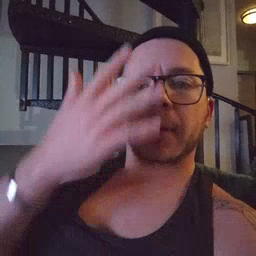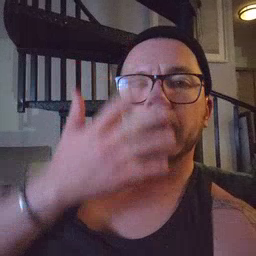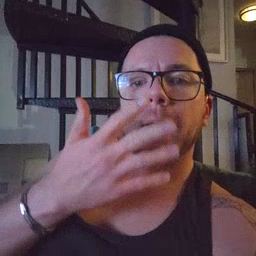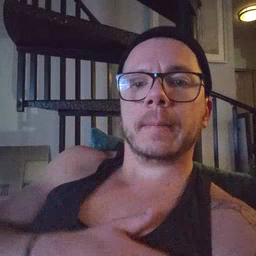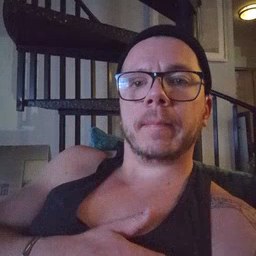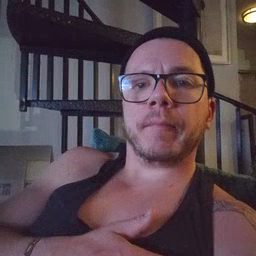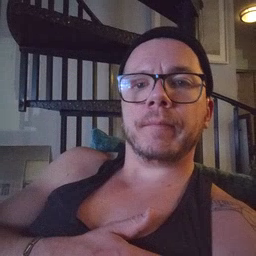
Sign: sad